Interaction volume radius: 5 \u00c5
Interaction volume height: 20 \u00c5
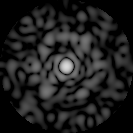
Disorder parameter: 0.7604